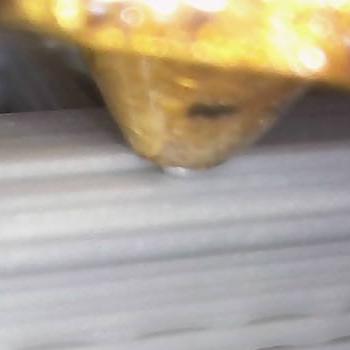
Flow rate: 88%